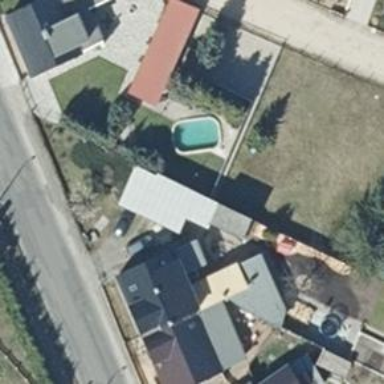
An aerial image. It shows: Swimming pool located in leisure land.